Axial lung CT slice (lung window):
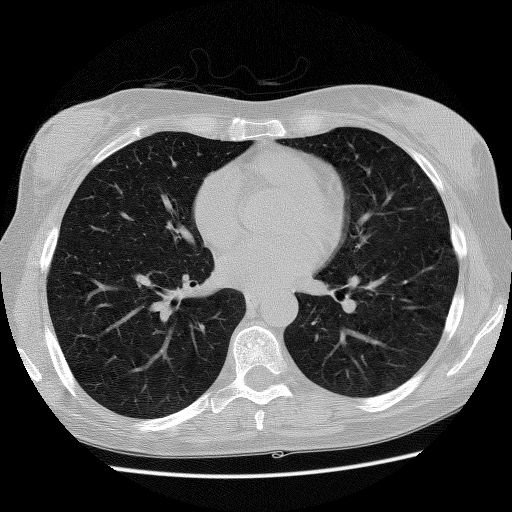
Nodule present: no